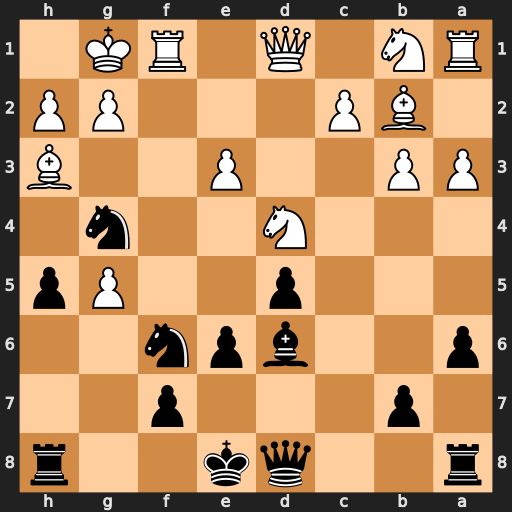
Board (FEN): r2qk2r/1p3p2/p2bpn2/3p2Pp/3N2n1/PP2P2B/1BP3PP/RN1Q1RK1
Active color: b
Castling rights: kq
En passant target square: -
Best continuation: Bxh2+ Kh1 Ne4